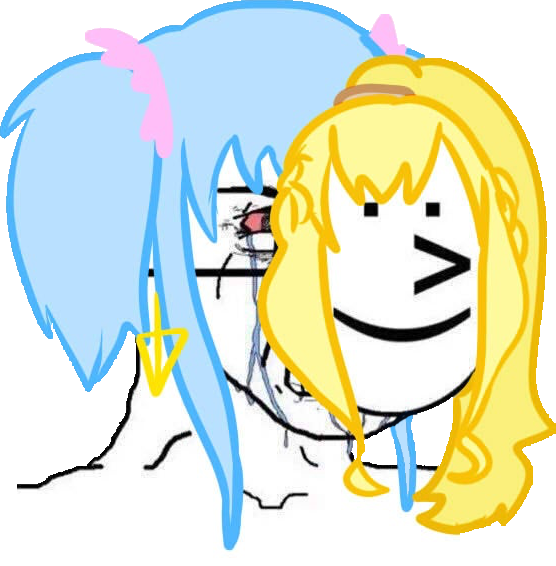
Label: 5_Crying_Wojak